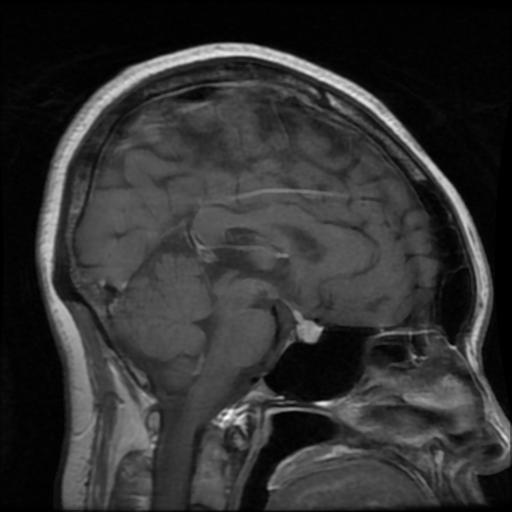
Label: pituitary